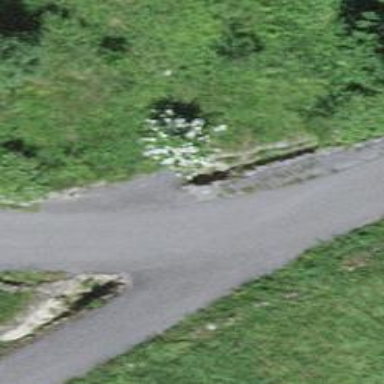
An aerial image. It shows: Culvert tunnel.